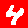
Digit: 4